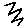
Label: zigzag